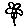
Label: flower